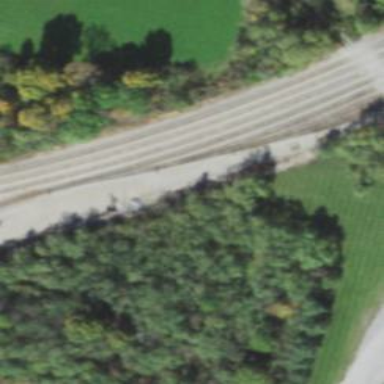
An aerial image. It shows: Railway track.